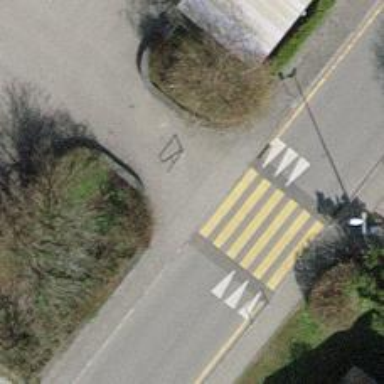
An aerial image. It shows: Cycle barrier.